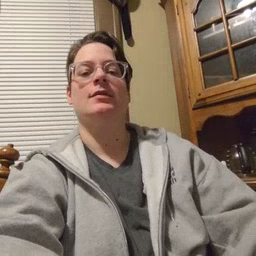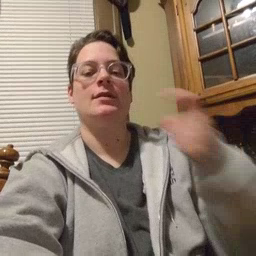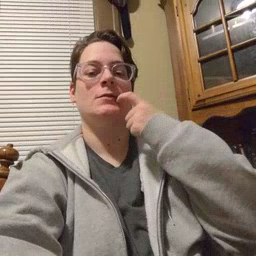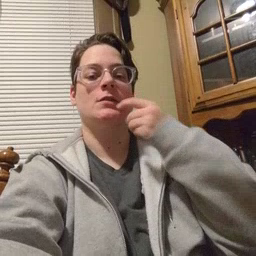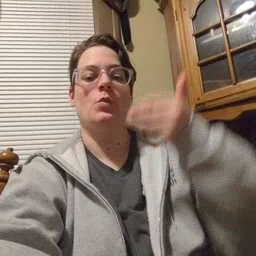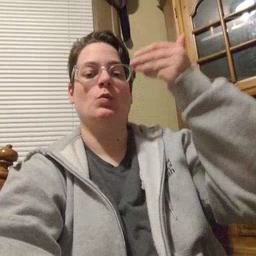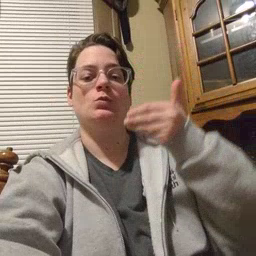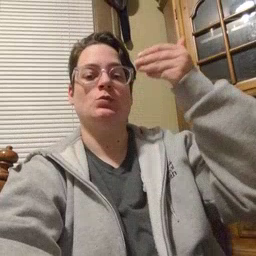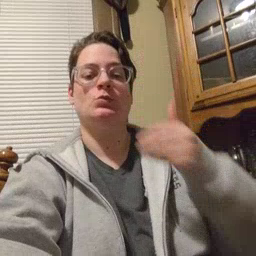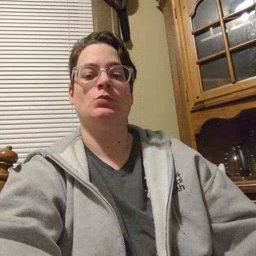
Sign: glasswindow